Question: I want to read from my numbers-sheet some data. The first row is a "title" row, containing names of each column, and every other row contains data.
I wrote a simple program in python to read this, however every time when I run this code I get:
'''
File "dataReader.py", line 11, in <module>
for row in fileReader:
_csv.Error: line contains NULL byte
'''
I was trying to encode each line, but it doesn't helped.
Below I past my code (in this one I am not calling the utf_8_encoder function, but even if I try to use it - I still have errors).
I want to read row by row from my file, and read it as a string.
How can I do that?
'''
import csv
import codecs
def utf_8_encoder(unicode_csv_data):
for line in unicode_csv_data:
yield line.encode('utf-8')
if __name__ == "__main__":
dataFile = open("file.numbers", 'rU')
fileReader = csv.reader(dataFile)
for row in fileReader:
print row
'''
Here is also a sample of my file:

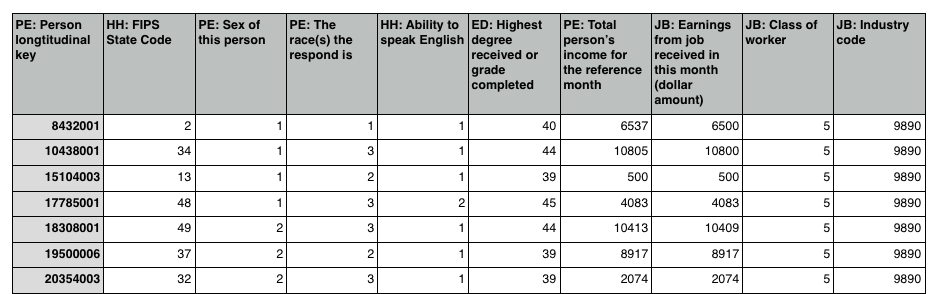
Answer: You have saved the file as a '.numbers' file, not as a CSV file. The csv module is used to read CSV (comma-separated value) files, and cannot interpret a '.numbers' file.
To make your program work, save your data as a CSV file.